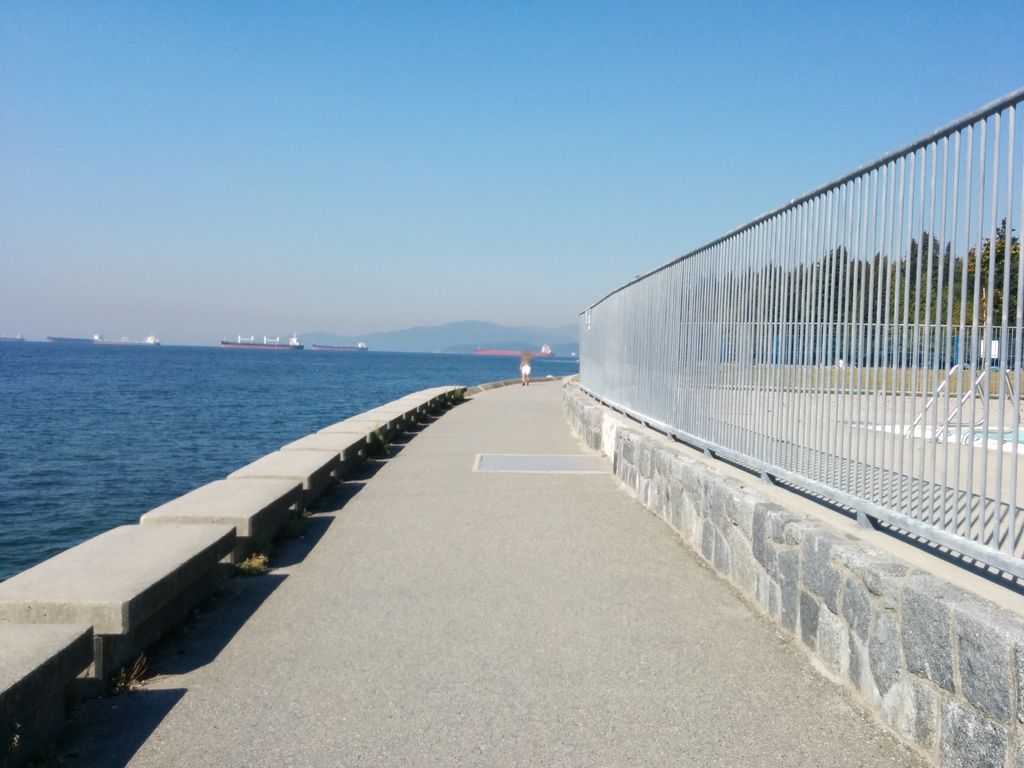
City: vancouver